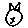
Label: cat